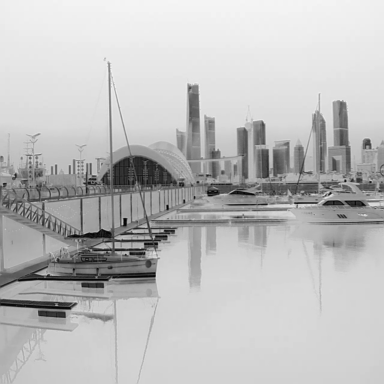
There are three canoes in the infrared image.